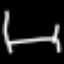
Label: bed